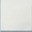
Piece: xx